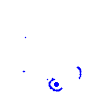
Particle: pion